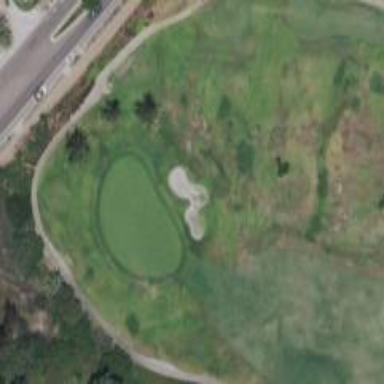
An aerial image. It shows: View of golf hole.